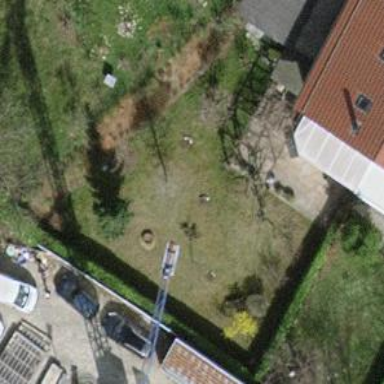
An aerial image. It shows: Garden enclosed by fence.